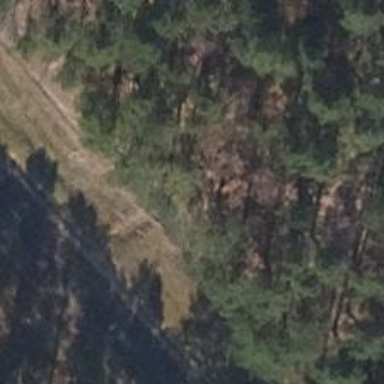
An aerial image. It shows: Firebreak cutline has been made as precaution against wildfires.